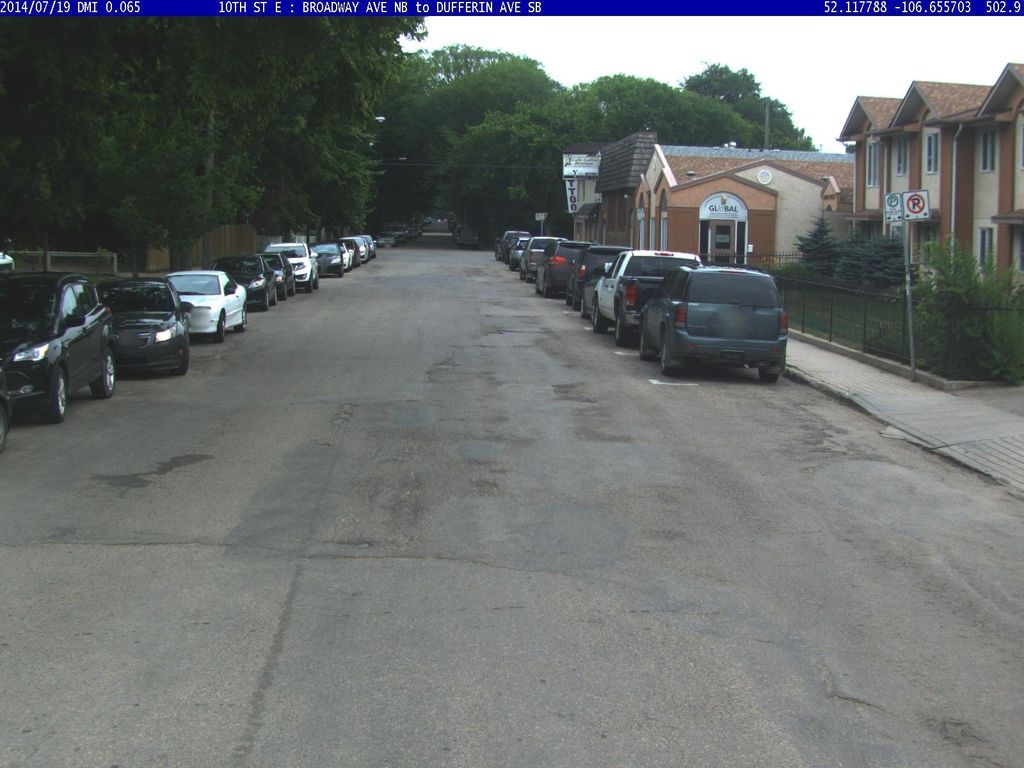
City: saskatoon